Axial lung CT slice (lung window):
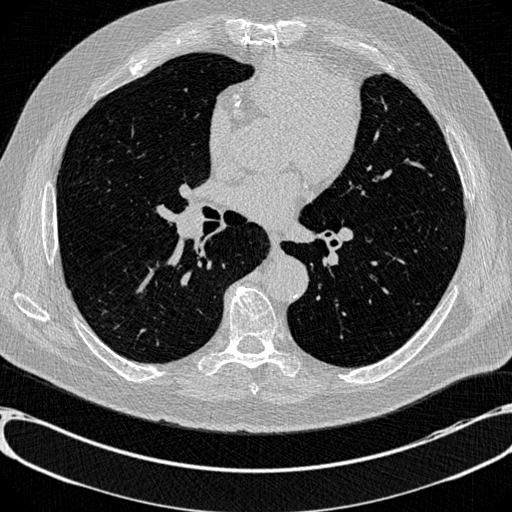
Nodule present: no